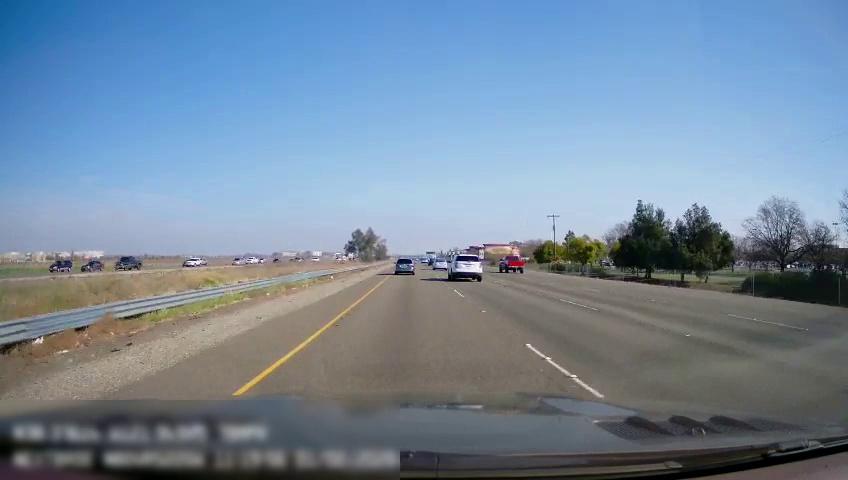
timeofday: Day
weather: Sunny
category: Drivable Space
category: Vehicles | Car
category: Vehicles | Truck
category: Vehicles | Car
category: Vehicles | SUV
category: Vehicles | SUV
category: Vehicles | Car
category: Vehicles | SUV
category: Vehicles | SUV
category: Vehicles | SUV
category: Vehicles | Truck
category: Vehicles | SUV
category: Lanes | Current Lane
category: Lanes | Current Lane
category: Lanes | Alternate Lane
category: Lanes | Alternate Lane
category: Traffic | Signs